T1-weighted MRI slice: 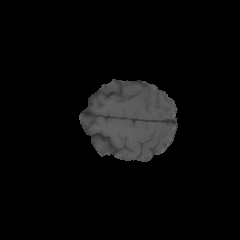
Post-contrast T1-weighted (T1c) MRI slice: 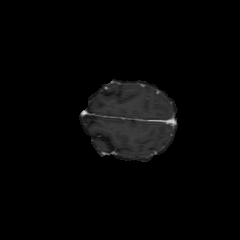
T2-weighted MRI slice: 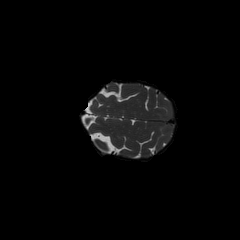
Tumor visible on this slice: no